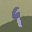
Label: 4